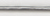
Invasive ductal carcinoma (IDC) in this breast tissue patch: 0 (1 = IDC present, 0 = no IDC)